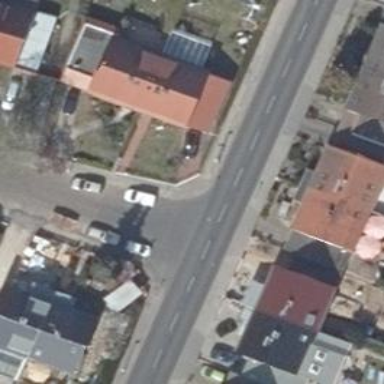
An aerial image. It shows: Road with "give way" sign.